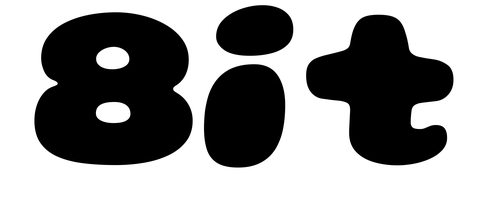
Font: Gluten_Black